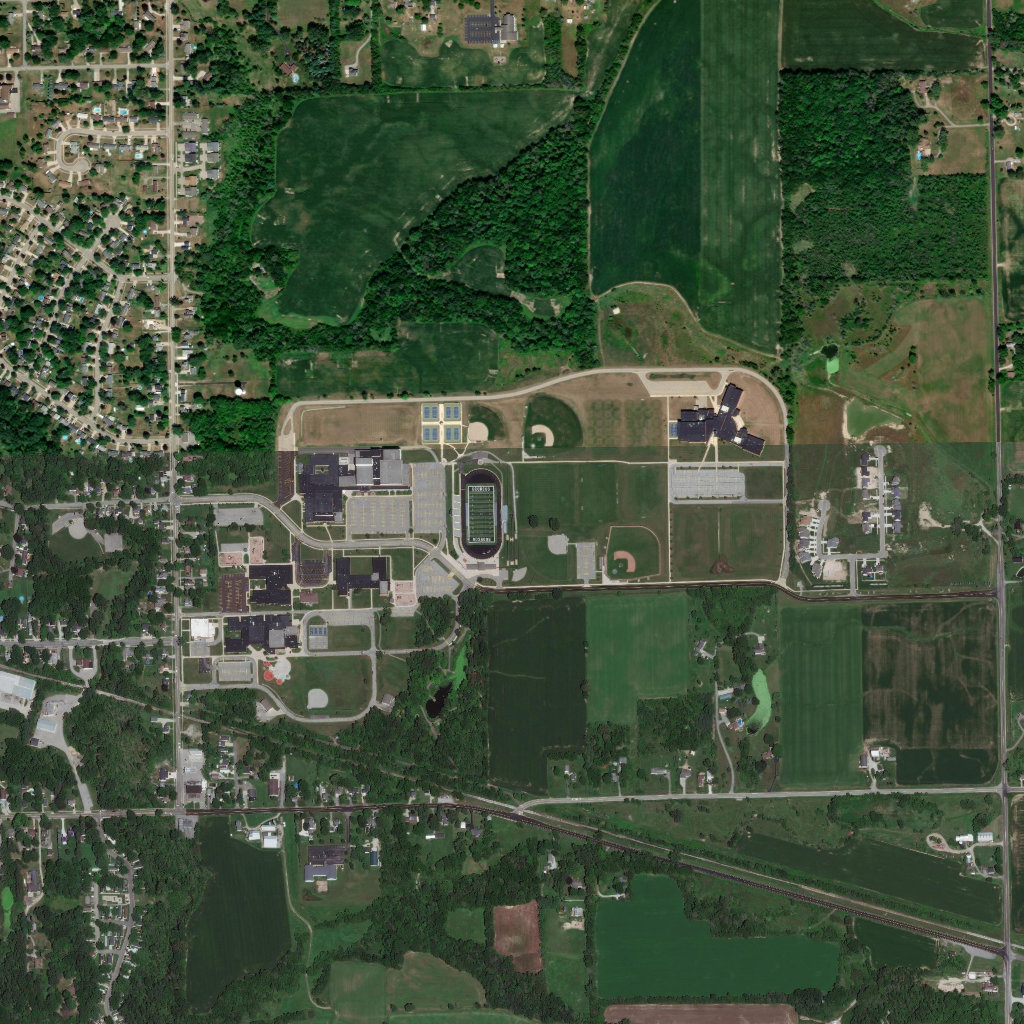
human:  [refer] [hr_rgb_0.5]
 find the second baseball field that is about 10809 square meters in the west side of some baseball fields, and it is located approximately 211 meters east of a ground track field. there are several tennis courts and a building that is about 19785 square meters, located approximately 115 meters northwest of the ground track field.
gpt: <box>[[59, 51, 64, 56, 0]]</box>